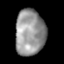
Tissue: lung
Cell type: Others
Senescence score: 0.2295
Nuclear area (px): 1332
Mean DAPI intensity: 150.611